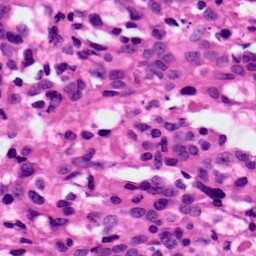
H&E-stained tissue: Ovarian